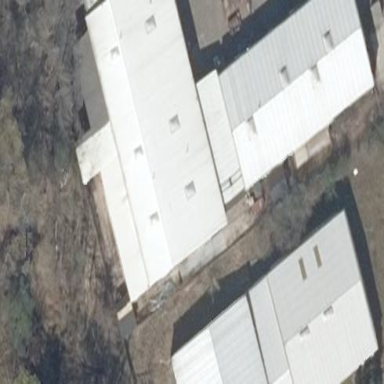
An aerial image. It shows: Industrial building.